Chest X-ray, PA view. Patient: 51 years old, sex F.
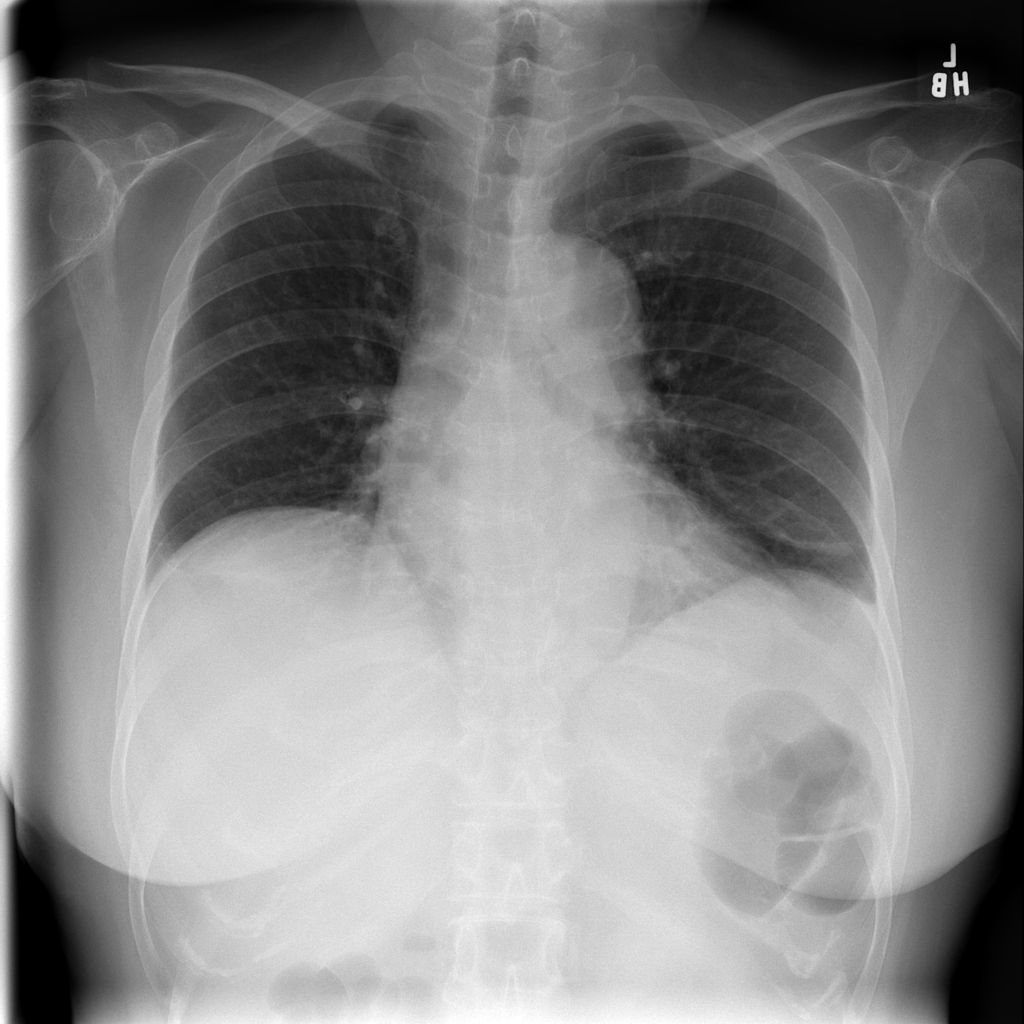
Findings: Atelectasis